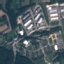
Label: Industrial